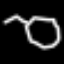
Label: octagon